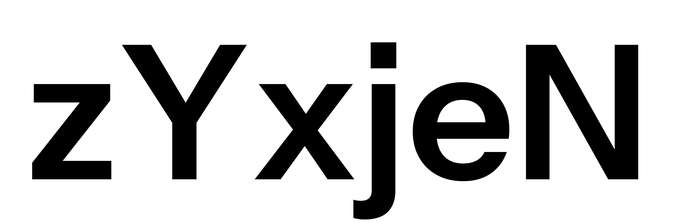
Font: InstrumentSans_SemiBold